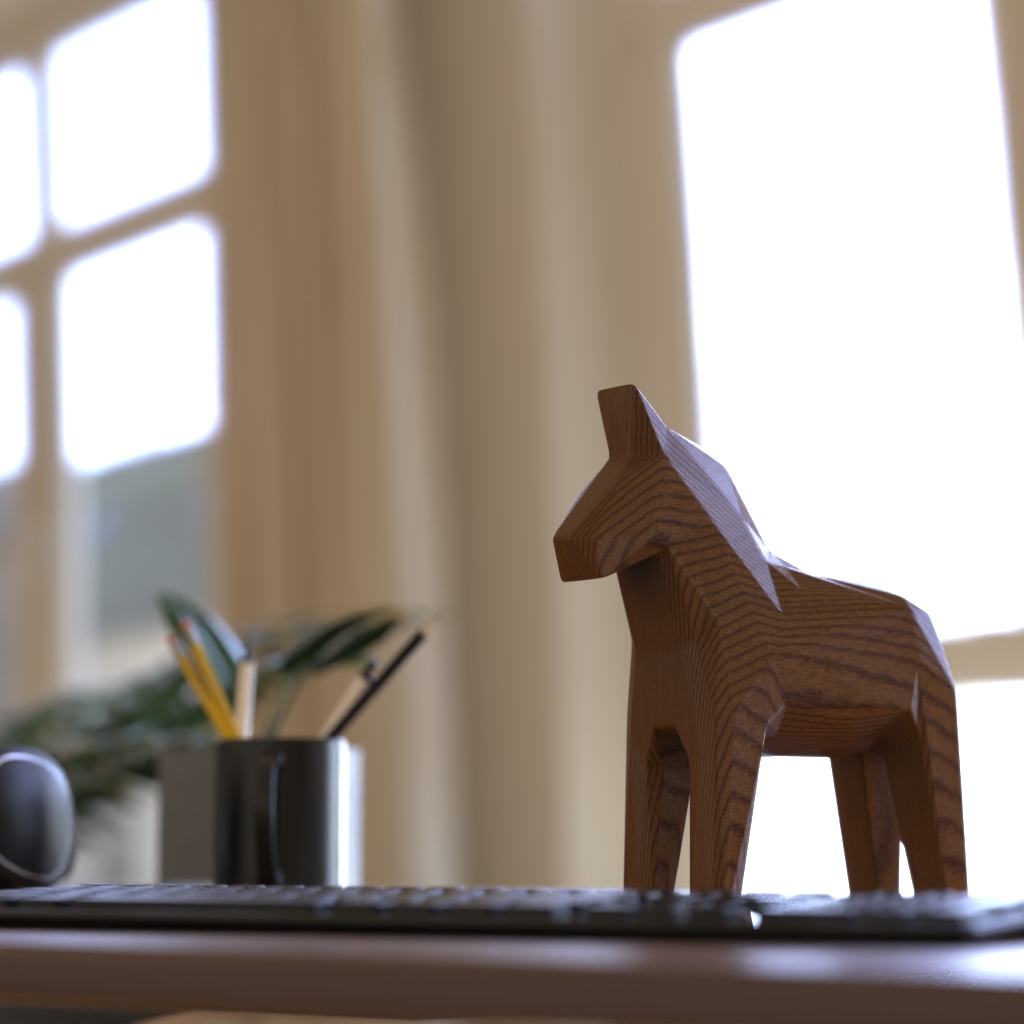
A high quality rendering of a dalahest_oak dalecarlian horse figurine made of varnished dark oak standing on a wooden table in an an apartment with natural bright daylight from windows,medium shot fromlow angle left front side , 100 mm, f 4